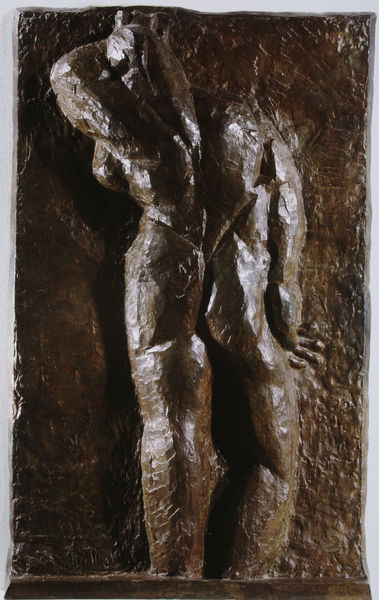
Titel: Nu de dos, deuxième état, Rückenakt, zweiter Zustand
Künstler: Henri Matisse
Standort: Paris
Institution: Centre Pompidou, Musée National d'Art Moderne
Schlagwörter: akt, hand, kopf, mann, nackt, menschen, brust, finger, frau, haar, köpfe, männer, rücken, dame, arme, mensch, hände, haare, beine, relief, bein, hintern, rückenansicht, umarmung, man, zwei, modern, figuren, bronze, plastik, schenkel, gestalt, abgewandt, abwenden, eisen, messing, hinten, rückenfigur, rückenstück, beutel, entwurf, rückansicht, seitenblick, guss, stahl, modelliert, matisse, hochrelief, skultpur, silhouette, bas relief, rückenansich, bildhauerei, rückenfigut